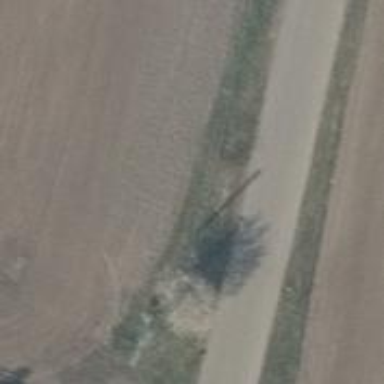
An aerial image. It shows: Power pole.